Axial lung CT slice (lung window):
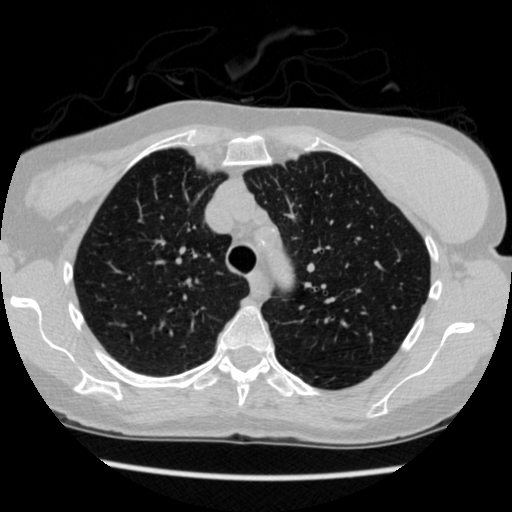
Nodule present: no